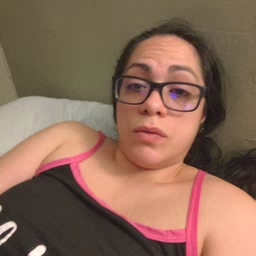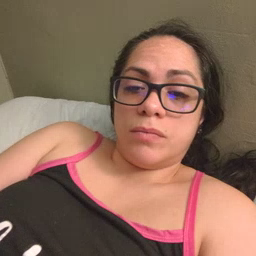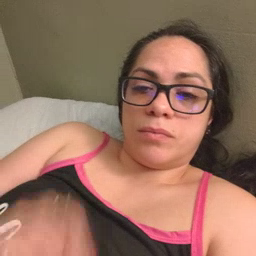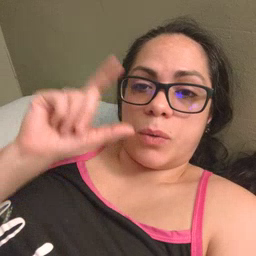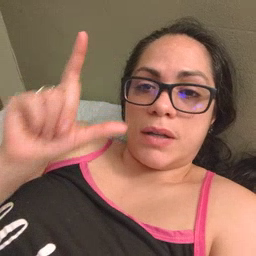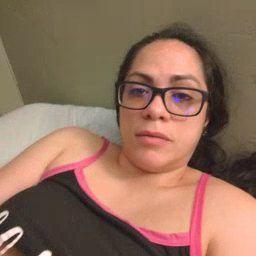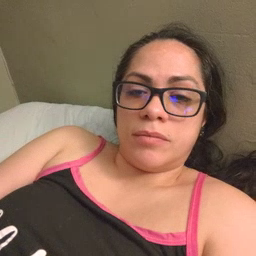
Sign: awake